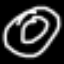
Label: donut